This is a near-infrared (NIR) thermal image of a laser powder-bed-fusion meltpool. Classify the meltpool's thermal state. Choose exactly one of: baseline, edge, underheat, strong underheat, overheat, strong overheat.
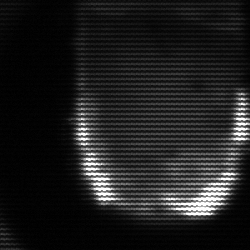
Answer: baseline